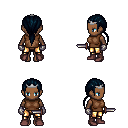
a pixel art fantasy rpg character, female body template, human, dark skin, brown sleeveless shirt, gold greaves, raven ponytail hairstyle, silver tiara, metal gloves, maroon shoes, dagger, four views (front, back, left, right), 2x2 character sprite sheet, small pixel art, hard edges, no anti-aliasing